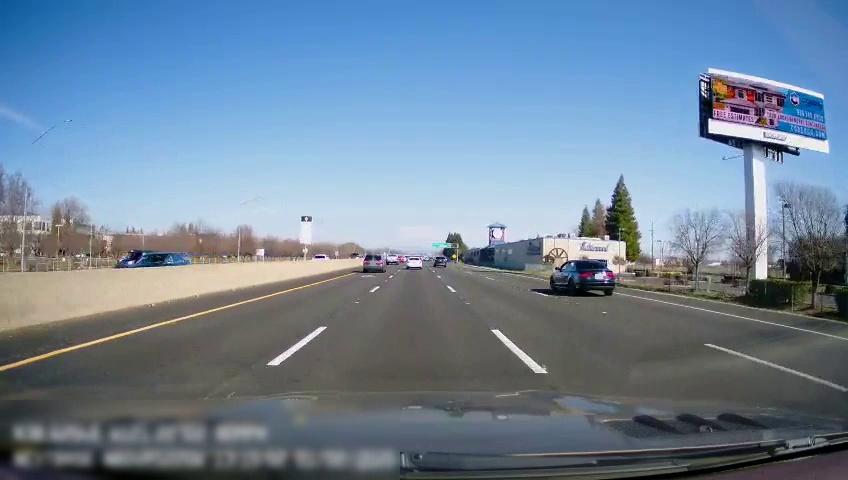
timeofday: Day
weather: Sunny
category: Drivable Space
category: Vehicles | SUV
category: Vehicles | Truck
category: Vehicles | Car
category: Vehicles | Car
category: Vehicles | SUV
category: Vehicles | SUV
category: Lanes | Current Lane
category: Lanes | Current Lane
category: Lanes | Current Lane
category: Lanes | Alternate Lane
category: Lanes | Alternate Lane
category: Lanes | Alternate Lane
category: Traffic | Signs